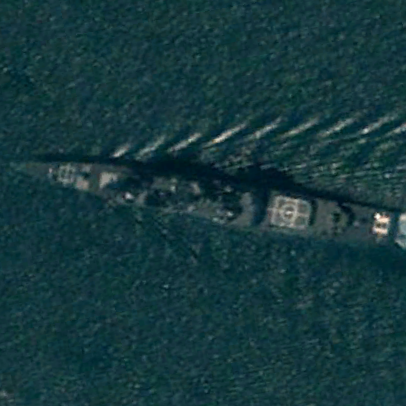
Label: cruiser